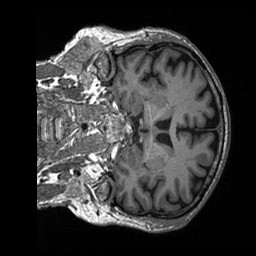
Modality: T1w
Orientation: coronal
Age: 62
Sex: male
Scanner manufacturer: siemens
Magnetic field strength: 3 T
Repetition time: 2.4 s
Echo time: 0.00226 s